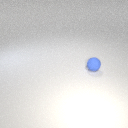
small blue rubber sphere